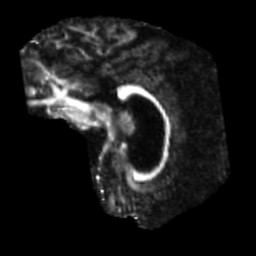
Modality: FA
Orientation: sagittal
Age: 42
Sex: male
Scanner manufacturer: siemens
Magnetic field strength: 3 T
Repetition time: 5.47 s
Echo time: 0.0854 s